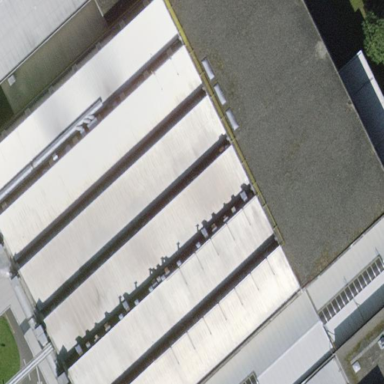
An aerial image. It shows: Industrial building.